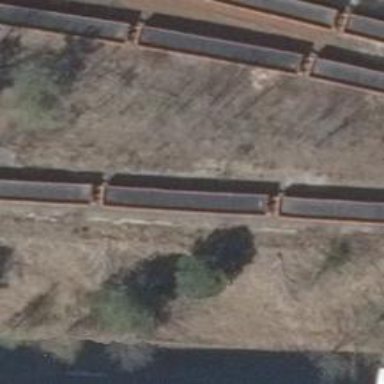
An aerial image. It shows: Abandoned railway yard.